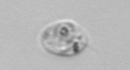
Label: Amoeba